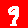
Digit: 9